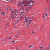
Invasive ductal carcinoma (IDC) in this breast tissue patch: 1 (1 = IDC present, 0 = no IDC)